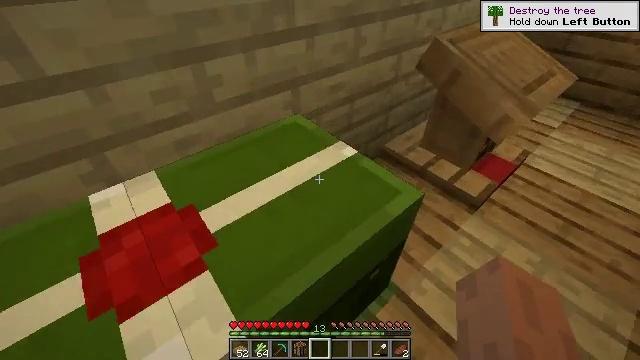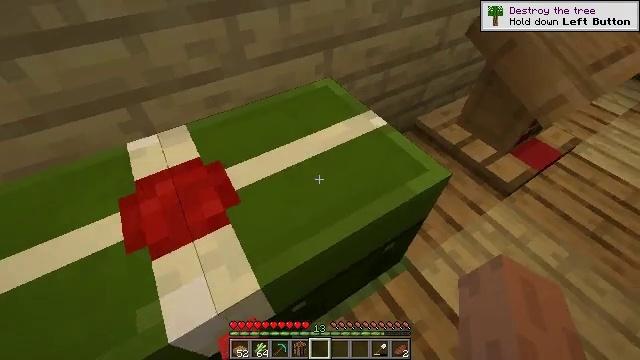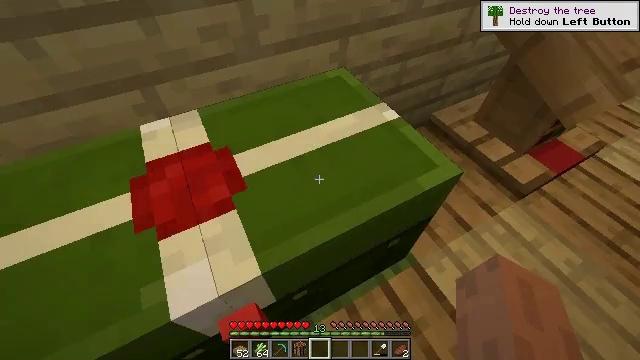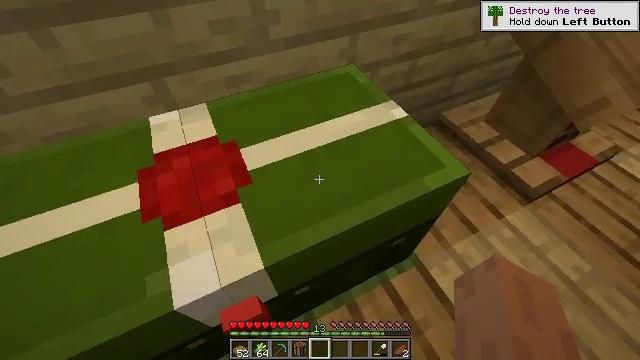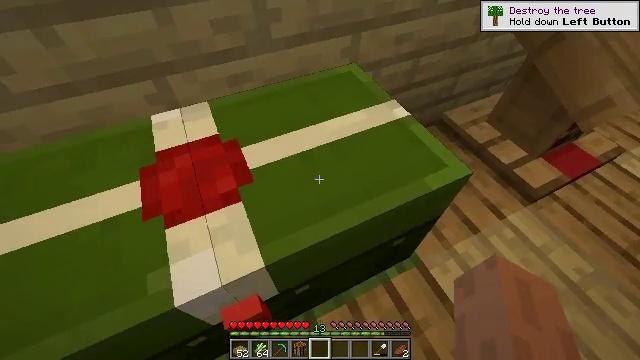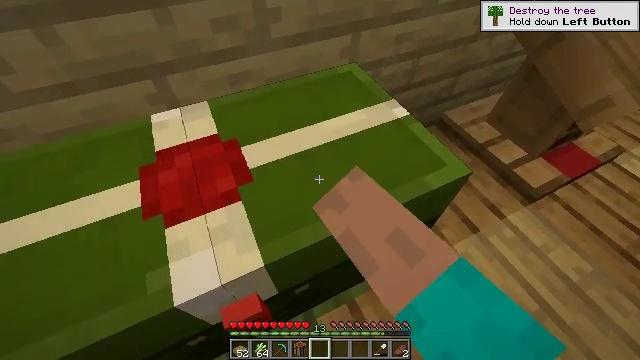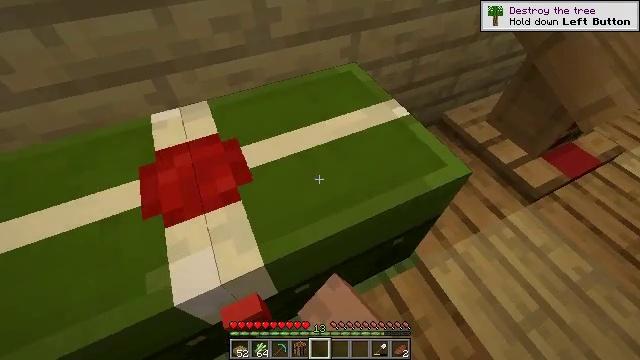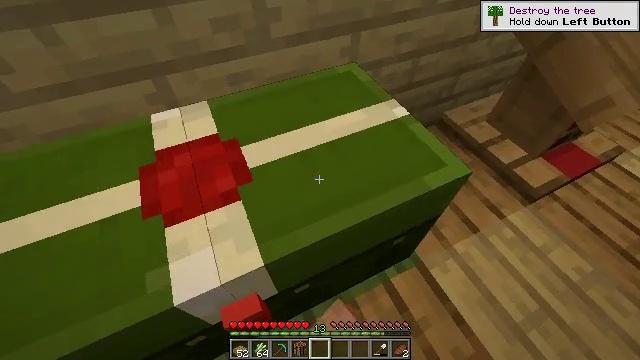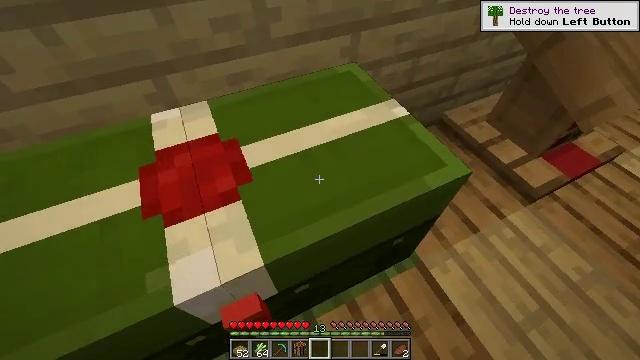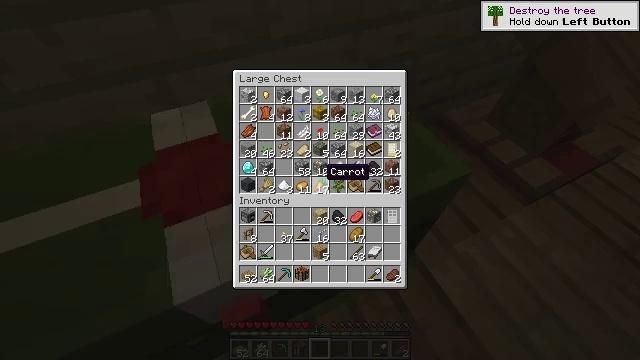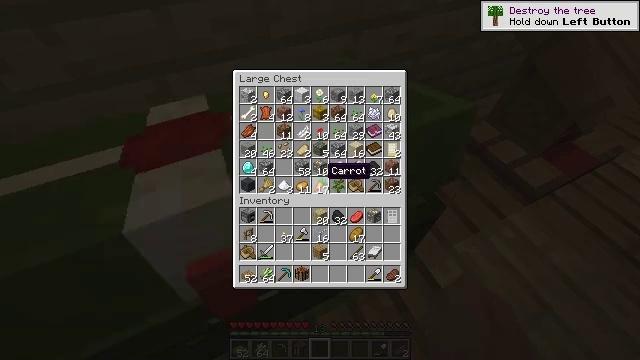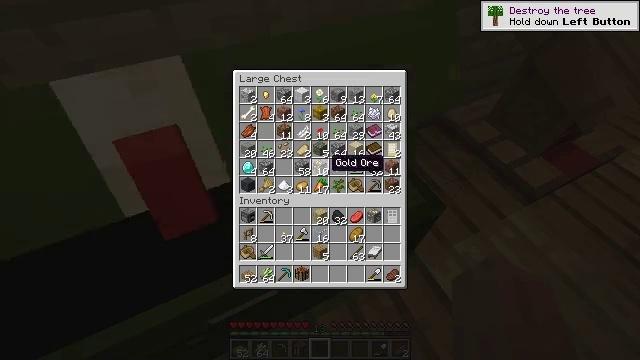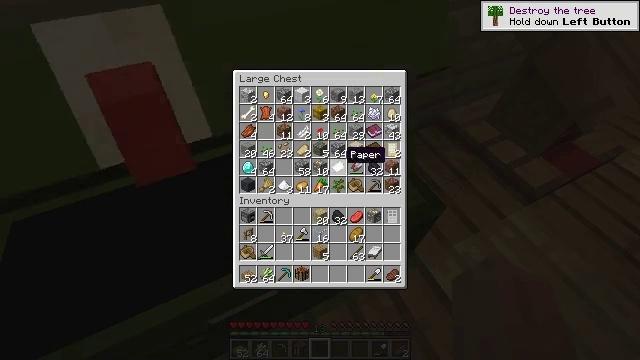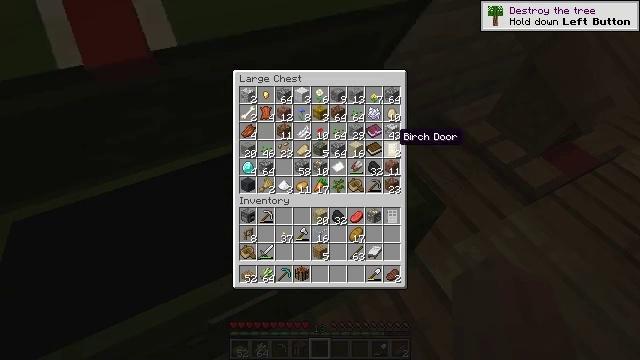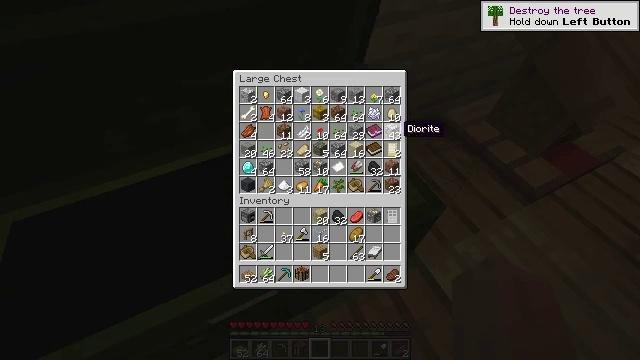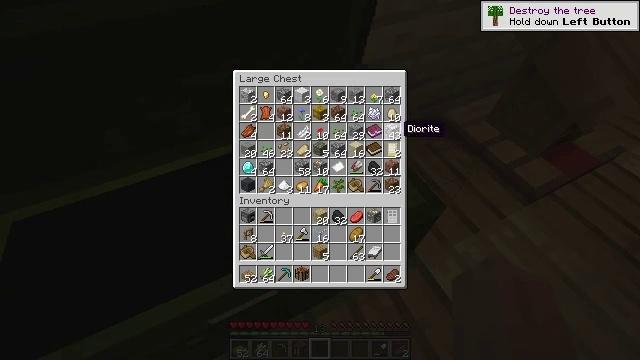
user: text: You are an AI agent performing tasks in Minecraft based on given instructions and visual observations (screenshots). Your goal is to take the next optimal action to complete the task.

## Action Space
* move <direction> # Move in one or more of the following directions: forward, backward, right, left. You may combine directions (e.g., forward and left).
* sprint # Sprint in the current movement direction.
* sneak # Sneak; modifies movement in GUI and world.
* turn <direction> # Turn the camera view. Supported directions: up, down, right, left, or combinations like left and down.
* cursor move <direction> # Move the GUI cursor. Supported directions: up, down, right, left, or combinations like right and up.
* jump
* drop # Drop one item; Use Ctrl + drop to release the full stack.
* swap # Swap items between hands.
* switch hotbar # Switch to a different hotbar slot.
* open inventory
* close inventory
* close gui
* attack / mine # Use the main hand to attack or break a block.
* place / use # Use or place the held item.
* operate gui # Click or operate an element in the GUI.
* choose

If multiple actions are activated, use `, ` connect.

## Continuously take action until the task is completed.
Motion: motion action
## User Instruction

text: Craft a white carpet.
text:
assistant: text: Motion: turn left and down
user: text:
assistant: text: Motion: turn left and down
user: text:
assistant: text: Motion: turn left
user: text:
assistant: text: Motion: use / place
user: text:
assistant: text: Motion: use / place
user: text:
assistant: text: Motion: use / place
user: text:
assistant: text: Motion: no_op
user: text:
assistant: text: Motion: no_op
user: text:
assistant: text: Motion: open gui
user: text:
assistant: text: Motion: no_op
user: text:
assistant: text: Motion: cursor move up
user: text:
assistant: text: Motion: cursor move right and up
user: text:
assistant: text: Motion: cursor move right and up
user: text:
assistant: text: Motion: cursor move up
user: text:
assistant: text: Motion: no_op
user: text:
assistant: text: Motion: no_op
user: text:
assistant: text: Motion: no_op
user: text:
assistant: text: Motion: cursor move down
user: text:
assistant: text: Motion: cursor move left and up
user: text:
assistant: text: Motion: cursor move left and up
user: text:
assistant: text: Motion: cursor move left and up
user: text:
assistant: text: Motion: no_op
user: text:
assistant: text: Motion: no_op
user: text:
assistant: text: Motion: no_op
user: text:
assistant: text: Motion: no_op
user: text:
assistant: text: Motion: cursor move right
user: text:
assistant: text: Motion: cursor move right
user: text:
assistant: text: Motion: cursor move right
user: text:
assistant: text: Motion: cursor move right
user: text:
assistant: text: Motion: no_op